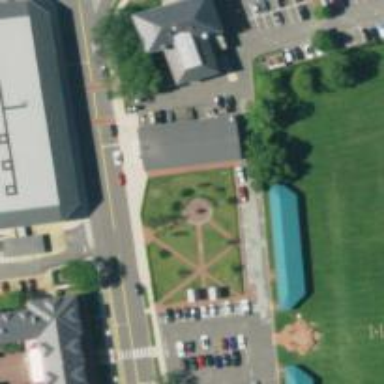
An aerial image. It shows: Historic memorial featuring statue.